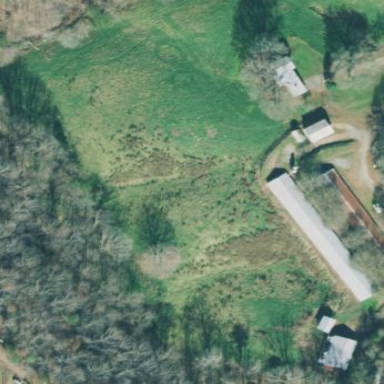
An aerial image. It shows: Farm area.